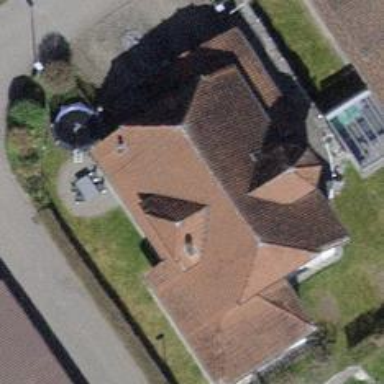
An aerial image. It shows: Building with half-hipped roof shape.